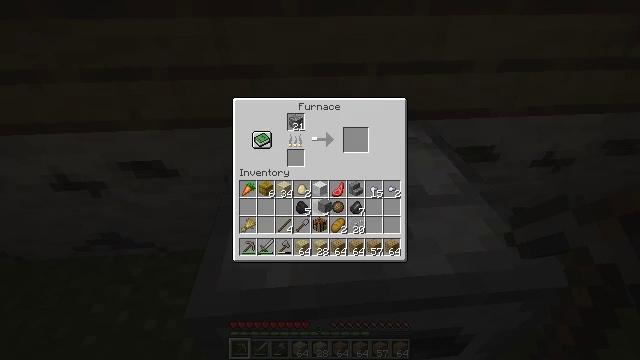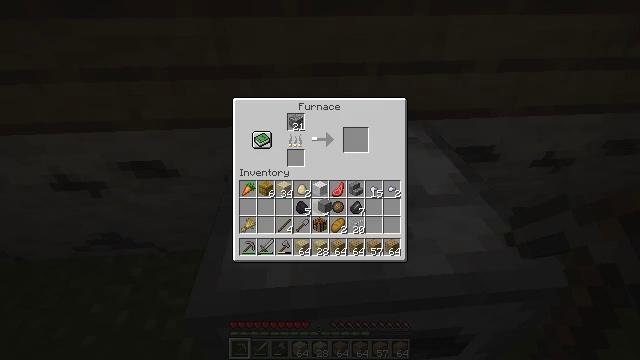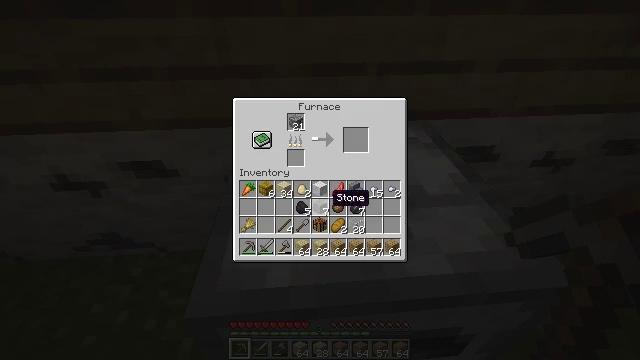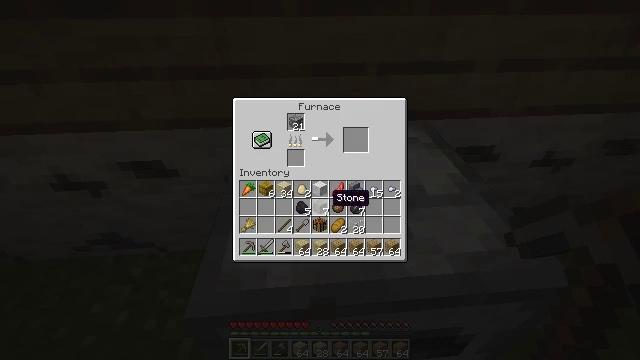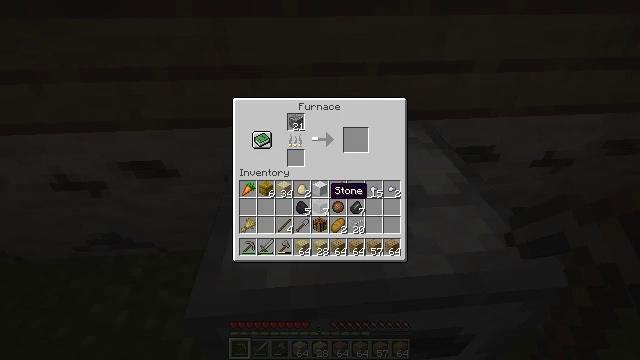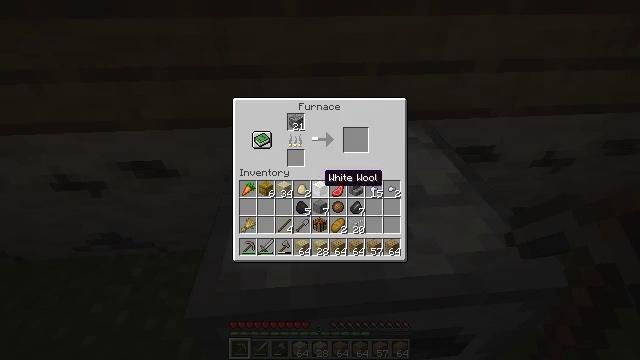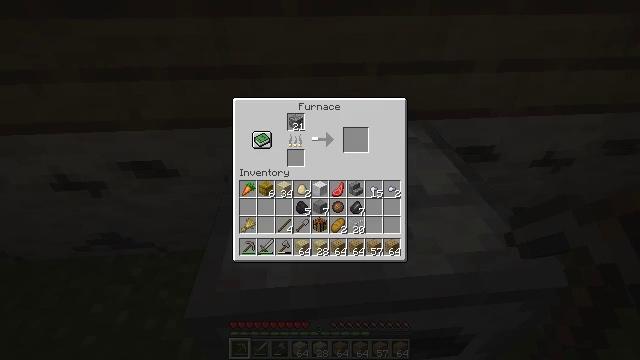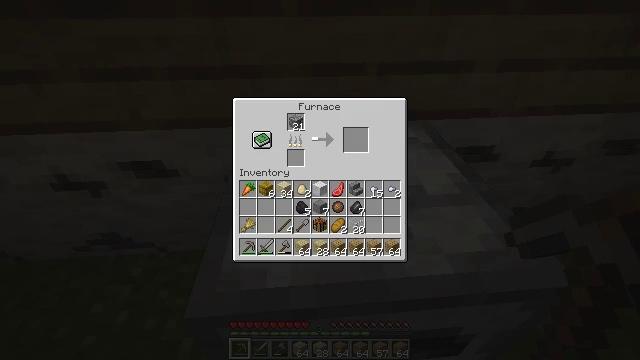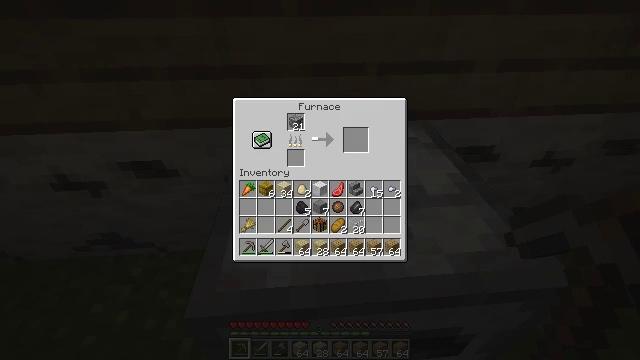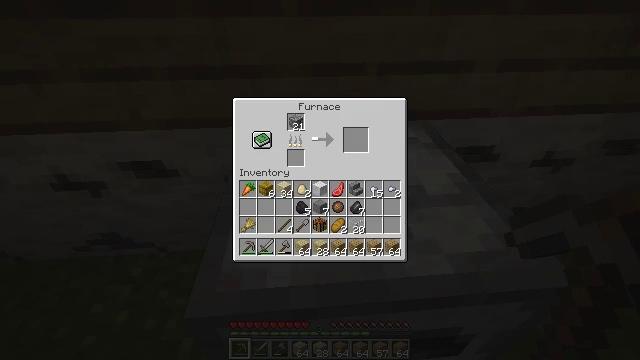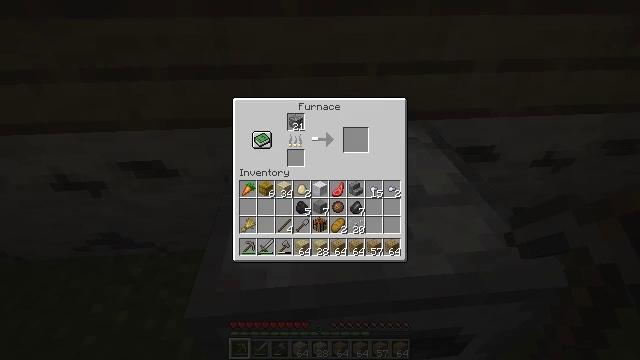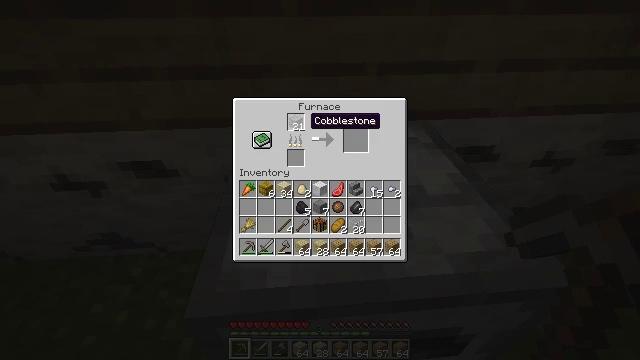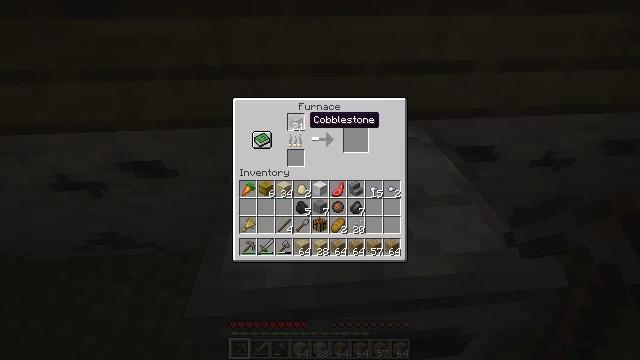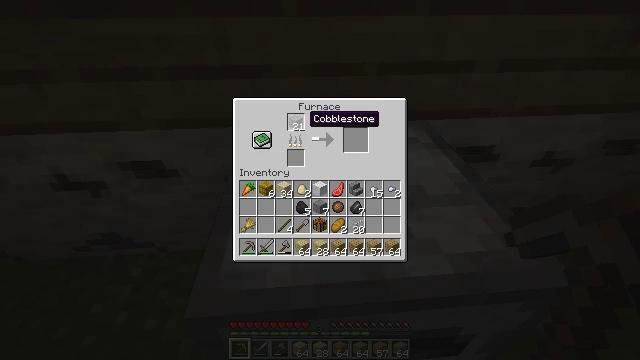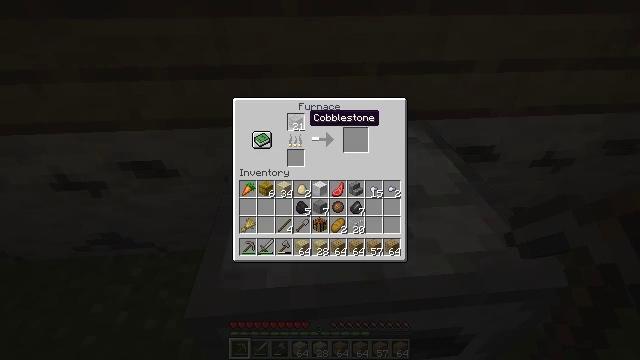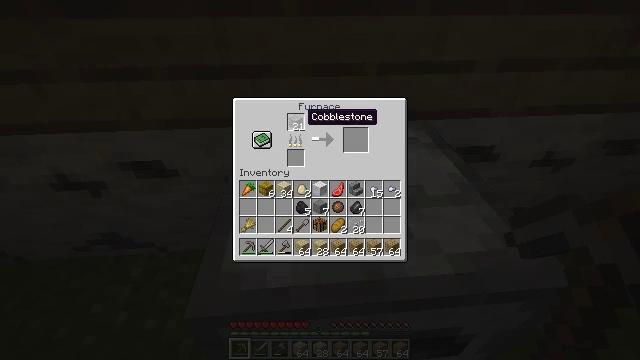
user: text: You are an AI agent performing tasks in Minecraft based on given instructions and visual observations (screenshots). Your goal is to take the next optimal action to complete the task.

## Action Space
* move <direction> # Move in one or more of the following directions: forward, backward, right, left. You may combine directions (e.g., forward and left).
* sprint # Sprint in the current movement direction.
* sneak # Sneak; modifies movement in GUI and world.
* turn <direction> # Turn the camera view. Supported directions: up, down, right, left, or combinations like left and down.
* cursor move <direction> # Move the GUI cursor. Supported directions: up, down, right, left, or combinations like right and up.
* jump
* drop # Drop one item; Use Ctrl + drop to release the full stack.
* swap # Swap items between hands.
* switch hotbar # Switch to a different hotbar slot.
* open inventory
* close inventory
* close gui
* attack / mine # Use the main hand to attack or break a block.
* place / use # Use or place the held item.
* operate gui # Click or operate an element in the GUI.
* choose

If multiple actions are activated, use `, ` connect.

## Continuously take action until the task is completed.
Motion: motion action
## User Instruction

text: Pick up the white bed by breaking it.
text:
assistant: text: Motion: operate gui
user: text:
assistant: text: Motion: no_op
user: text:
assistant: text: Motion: no_op
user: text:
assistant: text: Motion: cursor move up
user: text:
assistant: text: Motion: cursor move up
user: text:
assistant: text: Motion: cursor move up
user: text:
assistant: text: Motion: cursor move up
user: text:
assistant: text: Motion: cursor move up
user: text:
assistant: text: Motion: cursor move up
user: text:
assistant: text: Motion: cursor move up
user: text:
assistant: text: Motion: no_op
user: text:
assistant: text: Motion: no_op
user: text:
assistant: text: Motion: no_op
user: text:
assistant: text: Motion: no_op
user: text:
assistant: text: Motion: no_op
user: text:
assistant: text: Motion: no_op
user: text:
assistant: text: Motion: no_op
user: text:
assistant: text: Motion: no_op
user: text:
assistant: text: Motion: operate gui
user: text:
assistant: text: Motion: operate gui
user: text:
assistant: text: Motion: no_op
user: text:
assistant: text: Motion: no_op
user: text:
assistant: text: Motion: cursor move down
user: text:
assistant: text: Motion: cursor move down
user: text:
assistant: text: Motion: cursor move down
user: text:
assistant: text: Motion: cursor move down
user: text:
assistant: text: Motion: no_op
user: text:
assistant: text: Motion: no_op
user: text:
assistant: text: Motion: no_op
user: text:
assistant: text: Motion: no_op